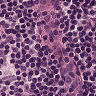
Metastatic tissue present: no